Question: Find the minimum number of moves required to get from the Tower of Hanoi state described in the figure to the completed state
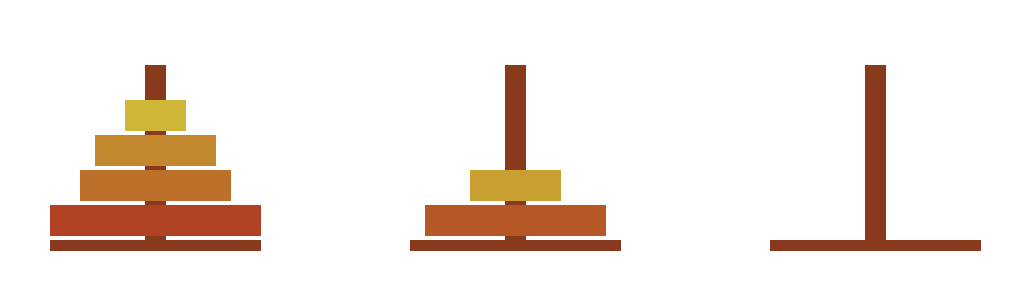
Answer: 45